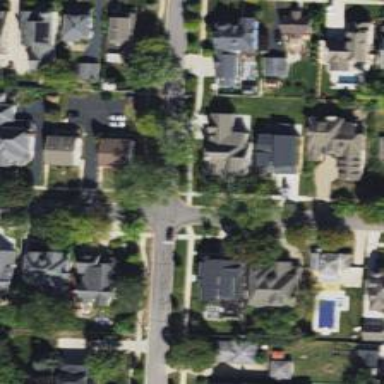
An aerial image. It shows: Residential road with asphalt surface and separate sidewalk.